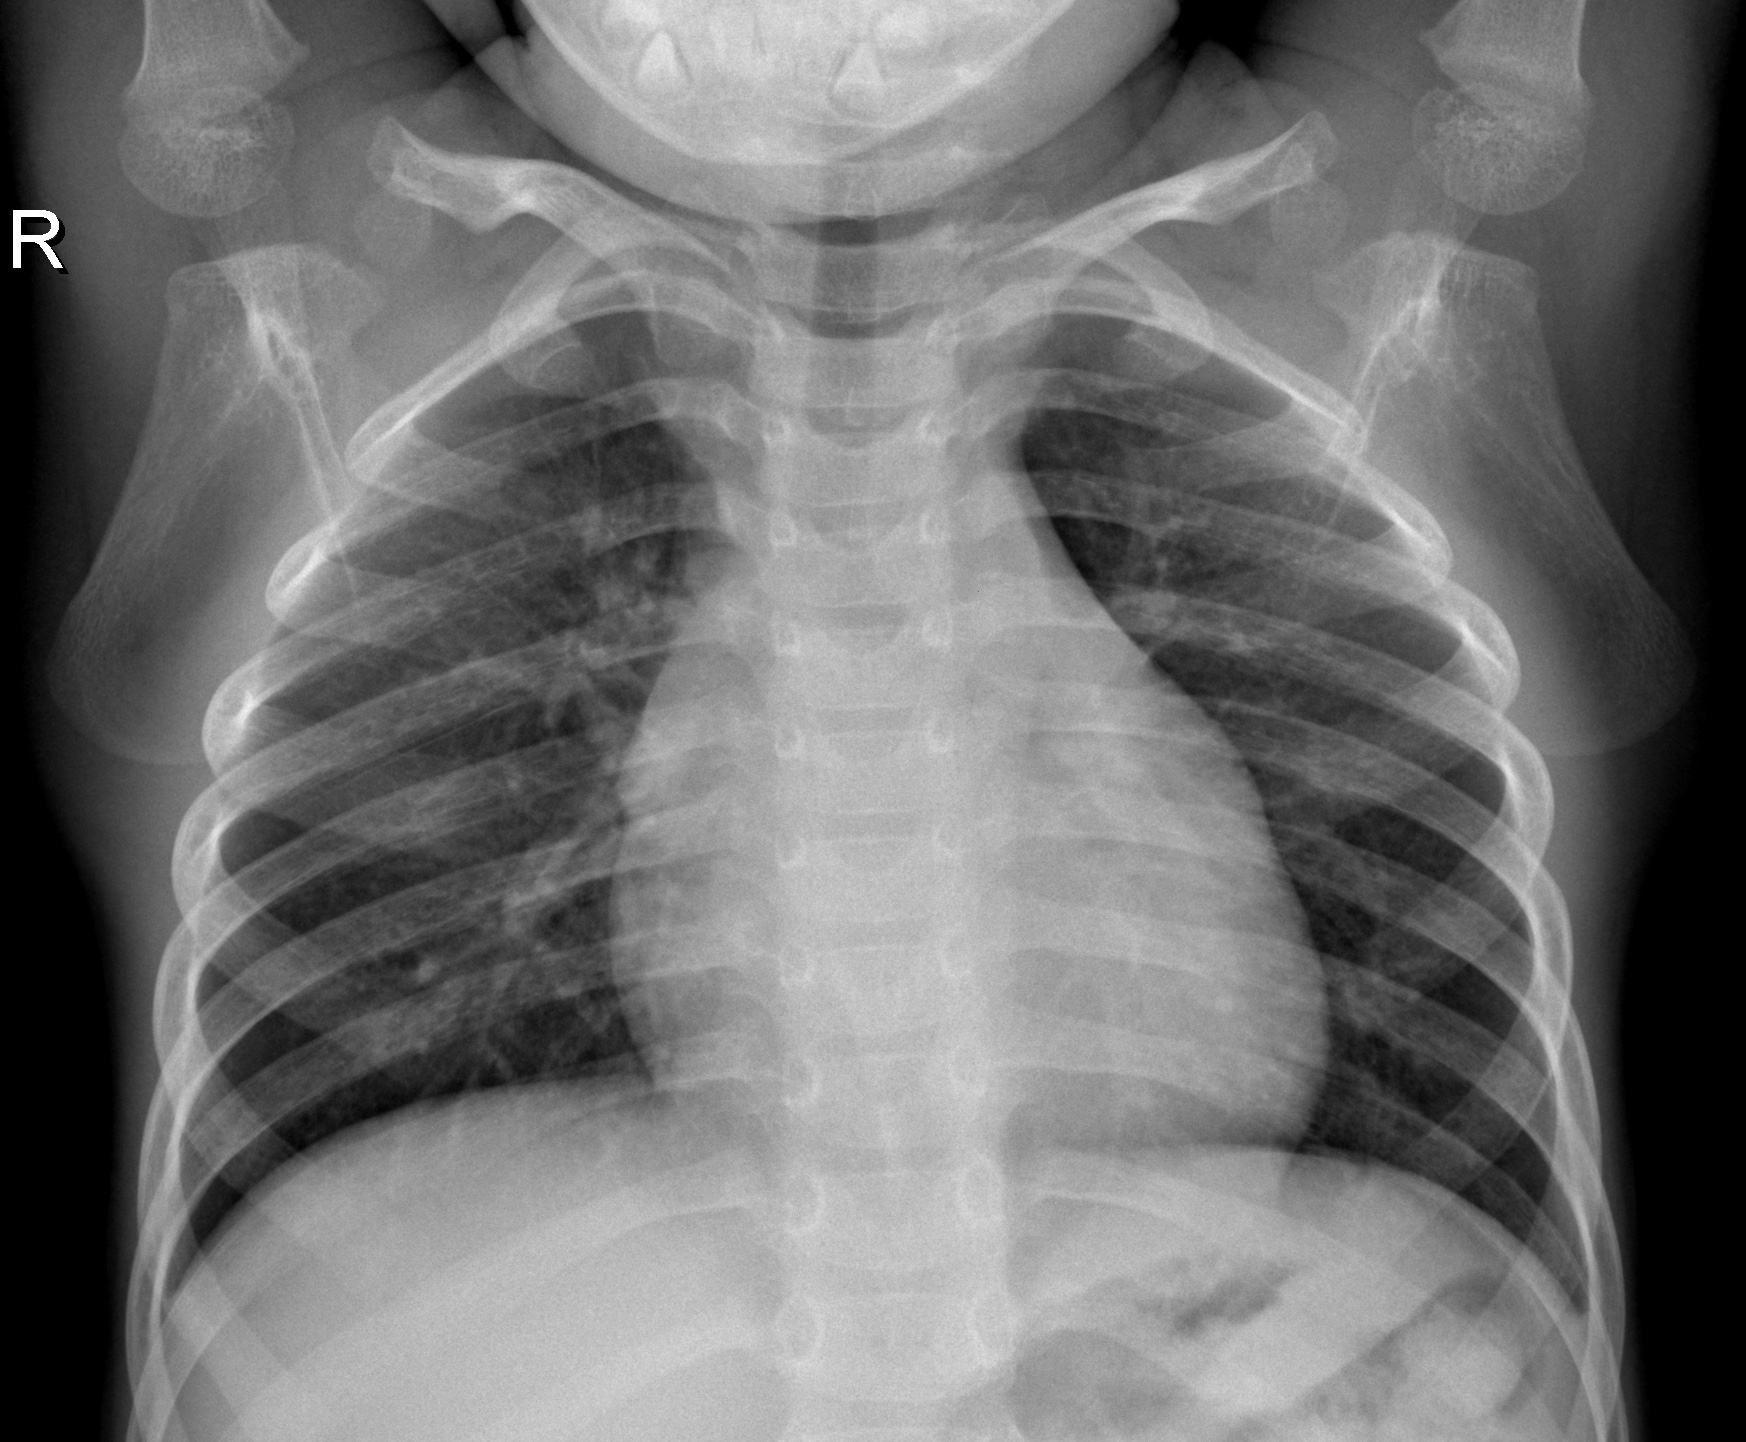
Diagnosis: NORMAL